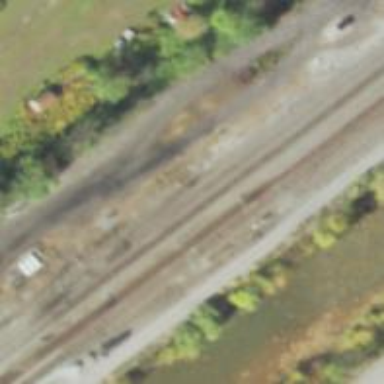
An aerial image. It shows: Railway siding with rails.